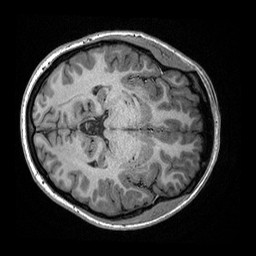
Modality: T1w
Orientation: axial
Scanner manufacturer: ge
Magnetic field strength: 3 T
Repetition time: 2.349 s
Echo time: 0.002968 s